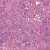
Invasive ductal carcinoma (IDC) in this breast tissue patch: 1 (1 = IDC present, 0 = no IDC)